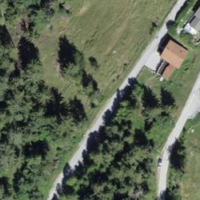
EUNIS habitat code: 43
Species observed at this site:
Corvus corone
Turdus philomelos
Lophophanes cristatus
Anthus spinoletta
Dendrocopos major
Troglodytes troglodytes
Chloris chloris
Prunella modularis
Turdus viscivorus
Fringilla coelebs
Sylvia atricapilla
Ptyonoprogne rupestris
Turdus merula
Columba palumbus
Phylloscopus collybita
Parus major
Cuculus canorus
Erithacus rubecula
Dryocopus martius
Phoenicurus ochruros
Sitta europaea
Nucifraga caryocatactes
Regulus regulus
Motacilla alba
Periparus ater